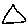
Label: triangle